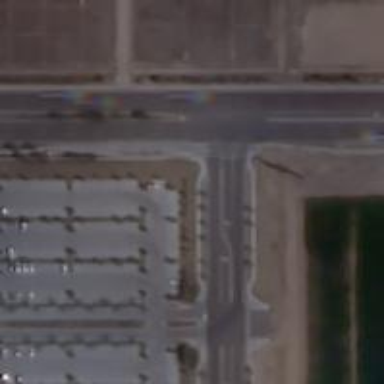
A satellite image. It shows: Solid stop line on the road marking.